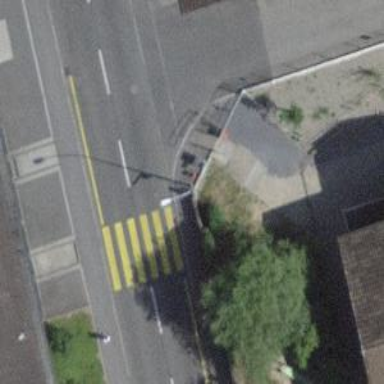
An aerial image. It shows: Kerb serving as barrier.